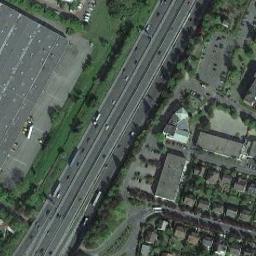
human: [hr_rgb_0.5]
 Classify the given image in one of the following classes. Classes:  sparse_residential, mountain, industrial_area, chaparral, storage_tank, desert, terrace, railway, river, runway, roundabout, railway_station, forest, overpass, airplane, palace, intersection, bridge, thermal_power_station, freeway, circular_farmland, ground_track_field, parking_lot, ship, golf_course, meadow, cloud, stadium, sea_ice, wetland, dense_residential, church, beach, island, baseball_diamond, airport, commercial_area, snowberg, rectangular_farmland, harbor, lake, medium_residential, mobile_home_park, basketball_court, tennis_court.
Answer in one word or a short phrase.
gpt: freeway